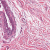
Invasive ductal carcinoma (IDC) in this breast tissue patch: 0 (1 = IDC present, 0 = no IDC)